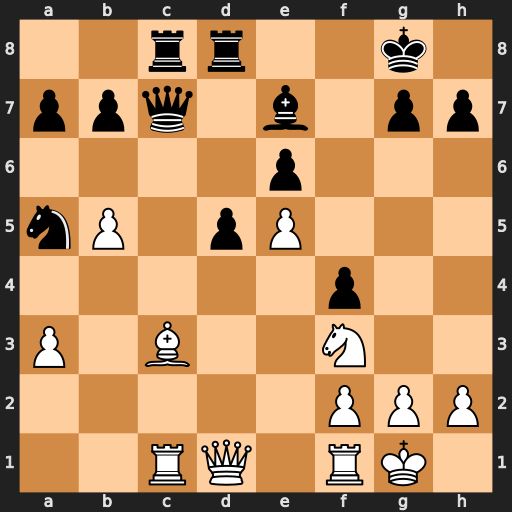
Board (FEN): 2rr2k1/ppq1b1pp/4p3/nP1pP3/5p2/P1B2N2/5PPP/2RQ1RK1
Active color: w
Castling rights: -
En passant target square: -
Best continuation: Nd4 Nc4 Nxe6